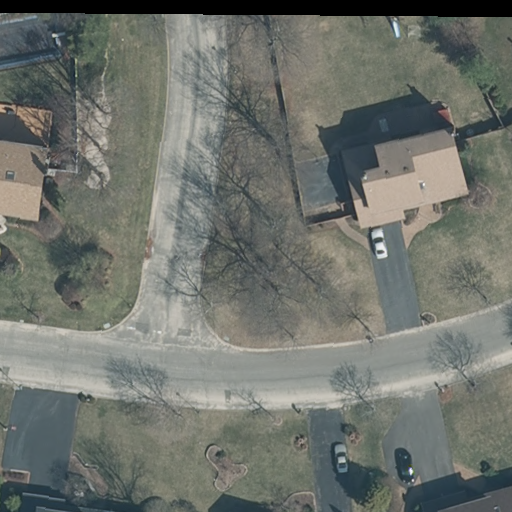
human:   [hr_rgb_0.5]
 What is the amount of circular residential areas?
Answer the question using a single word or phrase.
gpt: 0

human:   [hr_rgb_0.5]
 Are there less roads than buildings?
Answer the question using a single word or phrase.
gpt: yes

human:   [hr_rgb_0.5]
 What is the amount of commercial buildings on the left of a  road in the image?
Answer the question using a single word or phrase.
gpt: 0

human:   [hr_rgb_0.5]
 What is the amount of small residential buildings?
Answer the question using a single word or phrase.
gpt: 2

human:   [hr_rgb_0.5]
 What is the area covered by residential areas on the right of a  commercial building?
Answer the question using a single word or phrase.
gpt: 0m2

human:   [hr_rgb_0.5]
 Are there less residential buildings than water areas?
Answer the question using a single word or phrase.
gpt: no

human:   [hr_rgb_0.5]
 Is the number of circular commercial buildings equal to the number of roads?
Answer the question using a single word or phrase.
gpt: no

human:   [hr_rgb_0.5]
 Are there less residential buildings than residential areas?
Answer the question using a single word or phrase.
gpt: no

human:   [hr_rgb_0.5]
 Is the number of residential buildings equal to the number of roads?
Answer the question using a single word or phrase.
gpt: no

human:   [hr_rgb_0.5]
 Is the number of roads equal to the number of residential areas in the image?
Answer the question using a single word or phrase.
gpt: no

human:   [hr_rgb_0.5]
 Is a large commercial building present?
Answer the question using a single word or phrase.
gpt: no

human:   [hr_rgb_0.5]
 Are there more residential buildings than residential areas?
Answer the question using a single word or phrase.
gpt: yes

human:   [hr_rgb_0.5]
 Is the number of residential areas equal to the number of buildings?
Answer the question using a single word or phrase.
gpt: no

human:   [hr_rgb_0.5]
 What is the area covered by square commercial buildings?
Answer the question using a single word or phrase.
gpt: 0m2

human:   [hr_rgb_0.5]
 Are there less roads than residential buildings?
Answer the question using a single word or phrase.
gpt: yes

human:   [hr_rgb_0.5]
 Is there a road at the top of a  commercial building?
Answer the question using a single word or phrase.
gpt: no

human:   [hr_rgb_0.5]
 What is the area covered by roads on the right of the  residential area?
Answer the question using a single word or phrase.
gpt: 0m2

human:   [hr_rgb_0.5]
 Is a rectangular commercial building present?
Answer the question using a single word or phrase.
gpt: no

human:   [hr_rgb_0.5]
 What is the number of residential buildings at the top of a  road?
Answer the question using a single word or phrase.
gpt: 2

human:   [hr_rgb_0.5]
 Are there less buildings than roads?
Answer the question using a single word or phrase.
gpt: no

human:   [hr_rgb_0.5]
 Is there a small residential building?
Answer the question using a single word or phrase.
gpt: yes

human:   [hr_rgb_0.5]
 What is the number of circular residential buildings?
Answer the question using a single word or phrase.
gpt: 0

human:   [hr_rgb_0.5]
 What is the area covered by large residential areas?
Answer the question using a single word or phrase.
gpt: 7987m2

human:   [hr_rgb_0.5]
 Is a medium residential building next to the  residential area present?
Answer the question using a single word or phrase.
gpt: yes

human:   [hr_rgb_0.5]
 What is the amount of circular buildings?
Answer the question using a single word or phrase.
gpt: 0

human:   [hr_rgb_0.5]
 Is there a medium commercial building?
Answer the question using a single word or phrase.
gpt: no

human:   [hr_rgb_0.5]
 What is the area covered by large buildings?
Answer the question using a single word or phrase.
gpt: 0m2

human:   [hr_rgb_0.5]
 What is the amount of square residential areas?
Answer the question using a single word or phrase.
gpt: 0

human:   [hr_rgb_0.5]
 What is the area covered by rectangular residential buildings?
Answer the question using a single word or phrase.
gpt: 491m2

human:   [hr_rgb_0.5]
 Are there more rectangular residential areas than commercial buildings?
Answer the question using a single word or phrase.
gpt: yes

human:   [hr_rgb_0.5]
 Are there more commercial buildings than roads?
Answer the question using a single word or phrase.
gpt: no

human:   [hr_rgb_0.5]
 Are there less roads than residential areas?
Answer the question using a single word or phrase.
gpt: no

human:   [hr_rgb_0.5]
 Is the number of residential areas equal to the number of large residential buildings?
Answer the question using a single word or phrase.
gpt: no

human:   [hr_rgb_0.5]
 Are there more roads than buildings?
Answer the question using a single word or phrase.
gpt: no

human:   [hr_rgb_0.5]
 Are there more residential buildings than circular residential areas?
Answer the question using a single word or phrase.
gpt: yes

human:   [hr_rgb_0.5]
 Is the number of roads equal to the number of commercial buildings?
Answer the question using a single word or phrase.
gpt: no